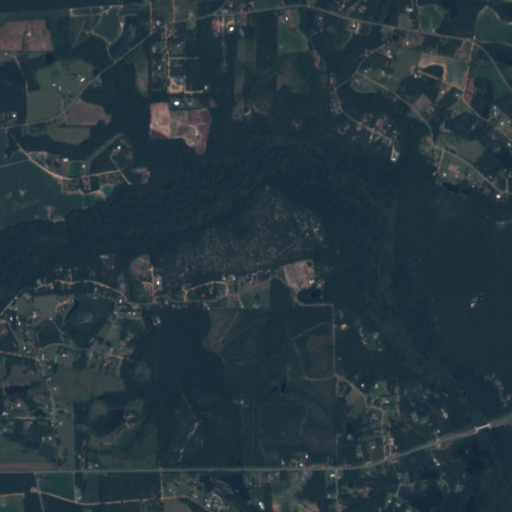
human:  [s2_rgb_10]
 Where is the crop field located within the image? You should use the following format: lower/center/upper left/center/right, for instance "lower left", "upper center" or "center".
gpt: The crop field is located in the lower left of the image.
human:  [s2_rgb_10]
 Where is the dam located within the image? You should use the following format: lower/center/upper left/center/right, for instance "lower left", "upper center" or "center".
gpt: The dam is located in the upper right of the image.
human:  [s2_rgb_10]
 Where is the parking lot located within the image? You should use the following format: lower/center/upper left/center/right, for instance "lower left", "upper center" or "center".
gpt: The parking lot is located in the lower right of the image.
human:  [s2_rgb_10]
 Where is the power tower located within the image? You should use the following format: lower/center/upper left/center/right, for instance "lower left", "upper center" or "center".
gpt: The power tower is located in the upper left of the image.
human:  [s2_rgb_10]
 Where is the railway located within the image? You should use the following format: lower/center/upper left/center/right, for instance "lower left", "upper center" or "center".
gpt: The railway is located in the lower right of the image.
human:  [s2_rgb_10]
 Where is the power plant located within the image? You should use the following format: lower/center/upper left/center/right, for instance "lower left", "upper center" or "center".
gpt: There is no power plant in the image.